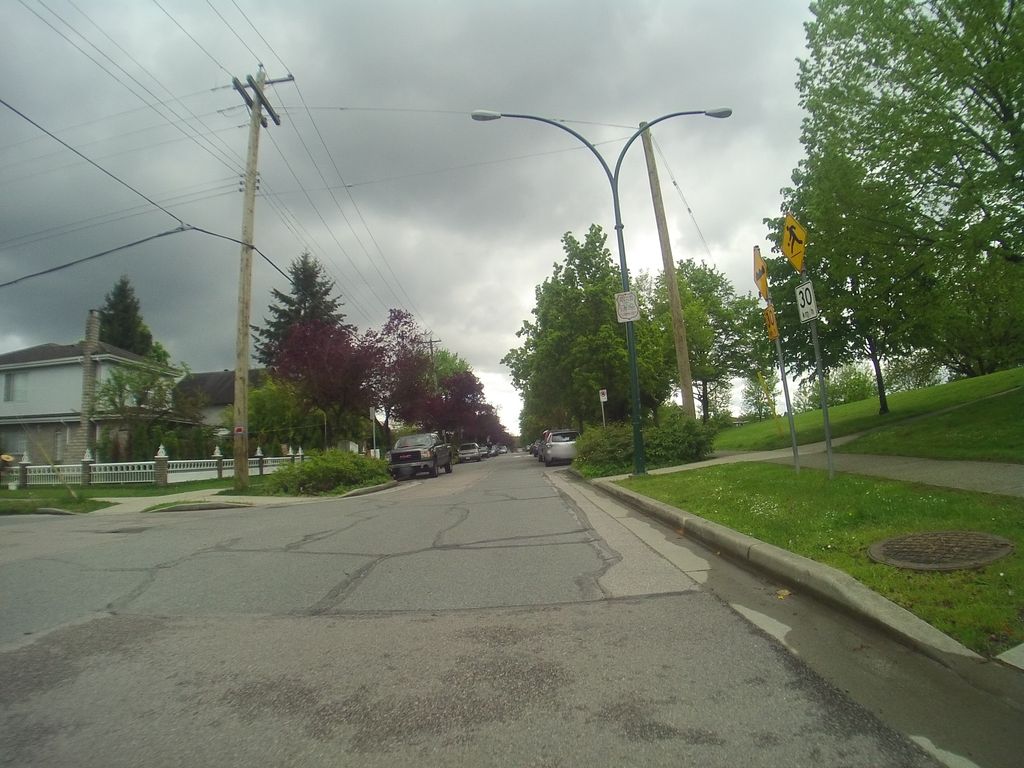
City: vancouver